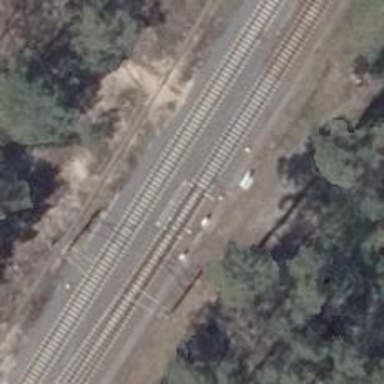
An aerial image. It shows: Railway with electrified contact lines.